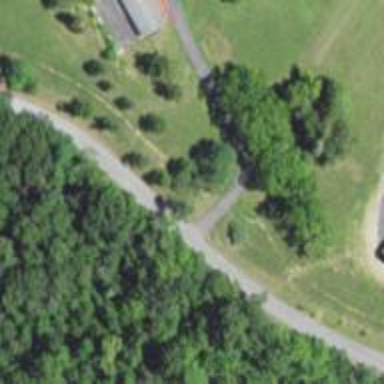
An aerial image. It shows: Driveway leading to service road.